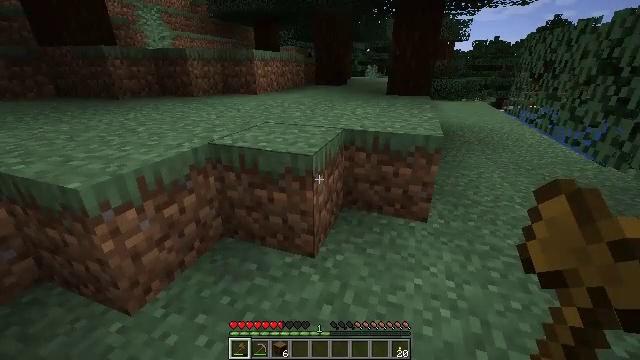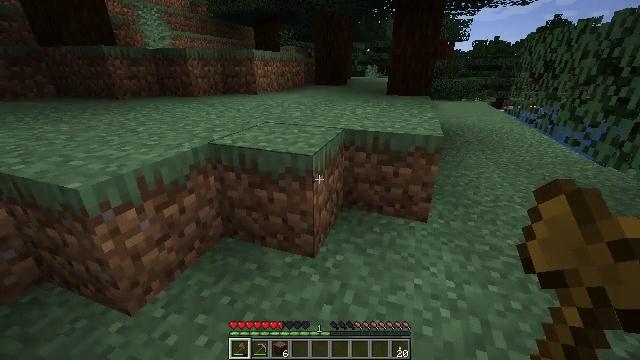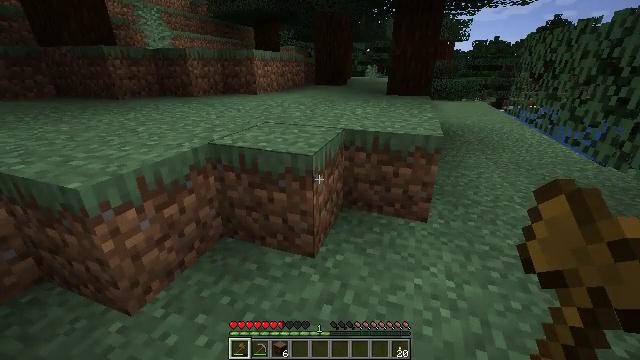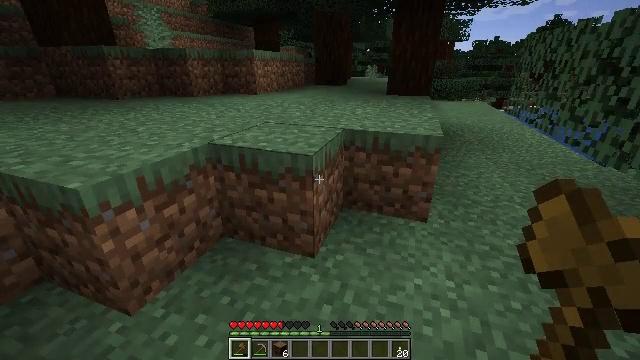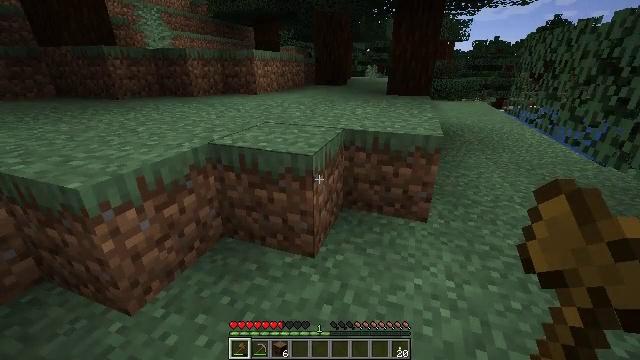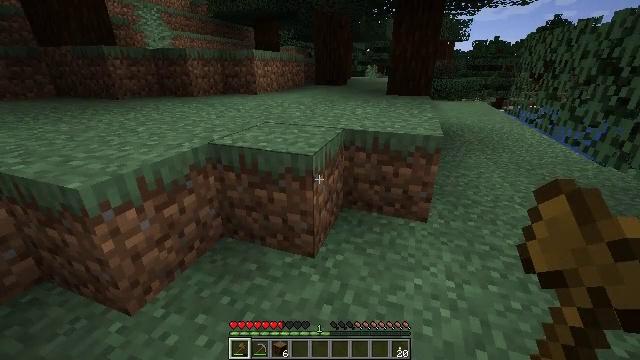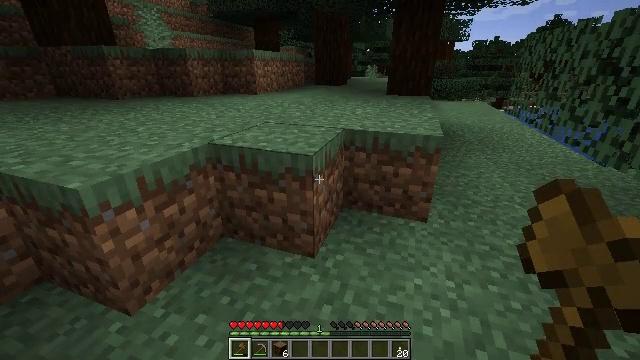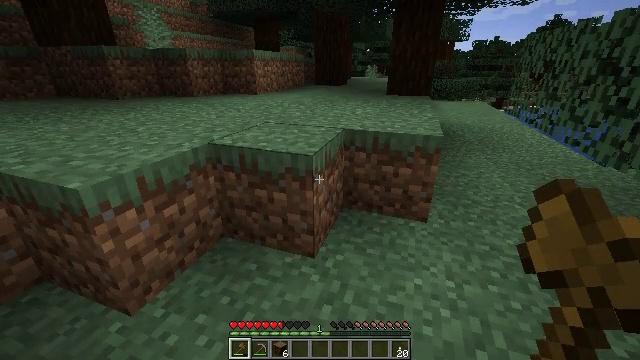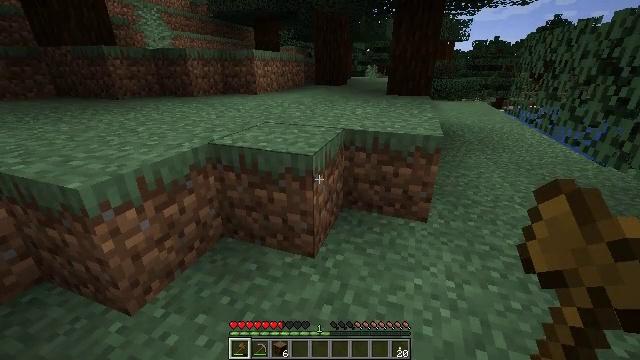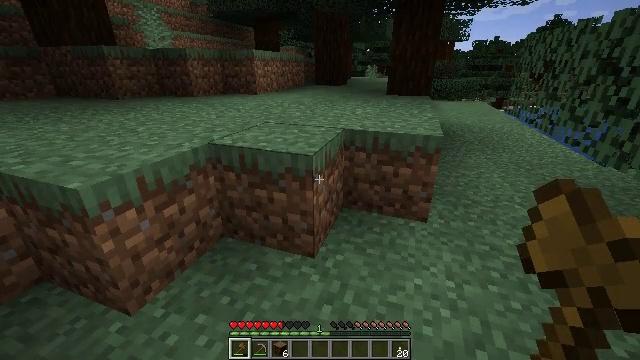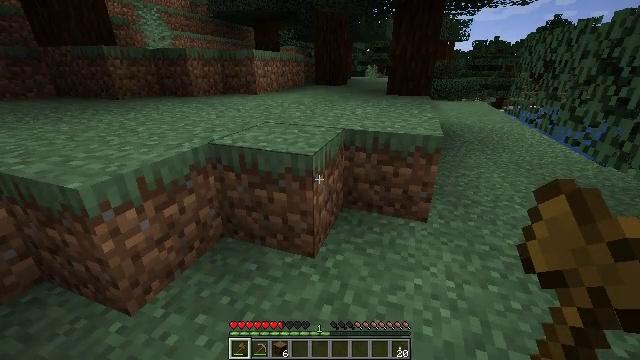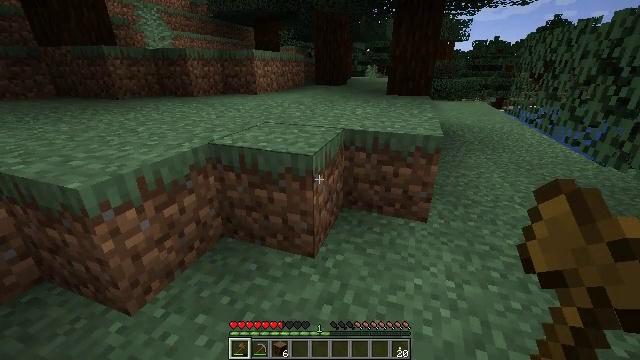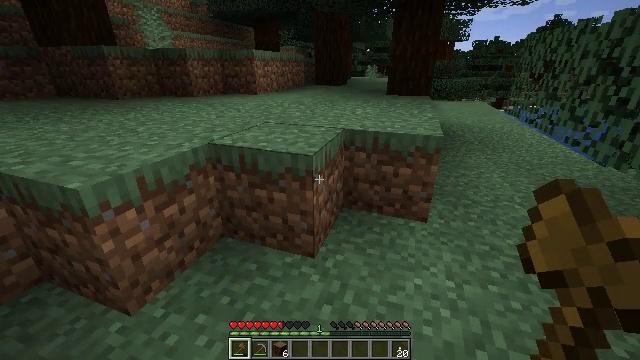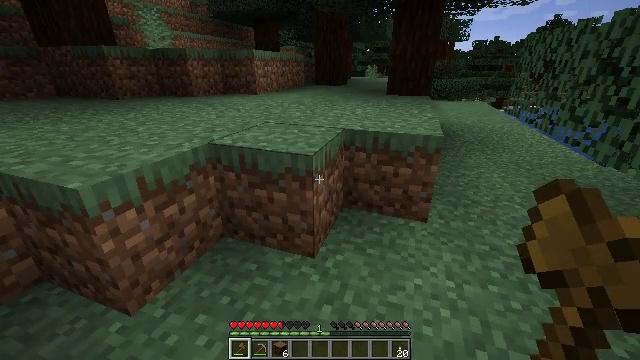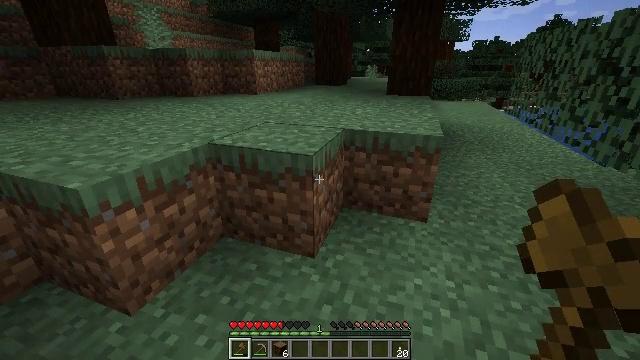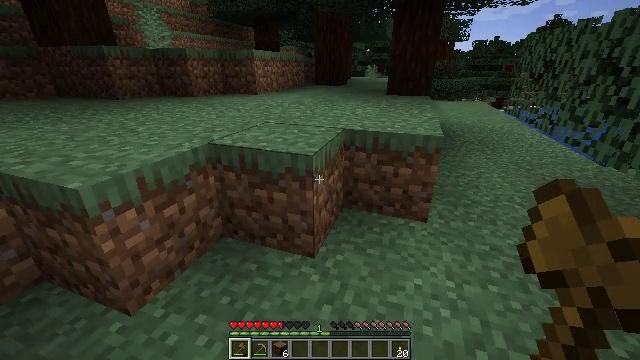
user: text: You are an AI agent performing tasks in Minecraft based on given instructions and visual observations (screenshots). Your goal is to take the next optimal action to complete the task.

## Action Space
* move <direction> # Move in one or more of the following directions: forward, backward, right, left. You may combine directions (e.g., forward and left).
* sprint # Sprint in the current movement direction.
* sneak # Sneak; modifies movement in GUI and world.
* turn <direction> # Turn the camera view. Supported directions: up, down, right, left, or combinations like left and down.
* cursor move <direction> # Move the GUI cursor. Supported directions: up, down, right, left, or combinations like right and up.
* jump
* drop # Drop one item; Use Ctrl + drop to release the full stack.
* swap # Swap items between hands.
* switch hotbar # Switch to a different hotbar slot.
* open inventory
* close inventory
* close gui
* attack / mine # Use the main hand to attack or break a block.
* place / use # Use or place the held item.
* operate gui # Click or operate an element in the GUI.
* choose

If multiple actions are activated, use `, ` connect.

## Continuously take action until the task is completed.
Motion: motion action
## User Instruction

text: Kill the salmon.
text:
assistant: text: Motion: no_op
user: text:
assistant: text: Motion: no_op
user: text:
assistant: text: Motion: no_op
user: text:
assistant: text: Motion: no_op
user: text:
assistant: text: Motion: no_op
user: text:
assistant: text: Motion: no_op
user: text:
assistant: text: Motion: no_op
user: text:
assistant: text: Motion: no_op
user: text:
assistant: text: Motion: no_op
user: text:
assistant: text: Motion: no_op
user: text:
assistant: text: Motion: no_op
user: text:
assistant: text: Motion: no_op
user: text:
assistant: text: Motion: no_op
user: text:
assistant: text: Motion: no_op
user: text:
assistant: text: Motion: no_op
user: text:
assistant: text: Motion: no_op
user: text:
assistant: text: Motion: no_op
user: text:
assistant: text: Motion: no_op
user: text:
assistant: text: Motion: no_op
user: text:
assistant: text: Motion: no_op
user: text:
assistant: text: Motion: no_op
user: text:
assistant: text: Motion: no_op
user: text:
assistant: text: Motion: no_op
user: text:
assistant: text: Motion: move forward
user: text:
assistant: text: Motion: move forward
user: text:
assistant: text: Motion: move forward, turn up
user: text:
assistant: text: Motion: move forward, turn up
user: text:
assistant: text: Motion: move forward
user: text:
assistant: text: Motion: move forward, jump
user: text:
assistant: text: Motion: move forward, jump